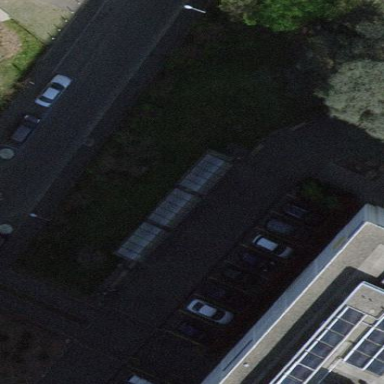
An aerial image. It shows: Building with bicycle shed for parking bikes.